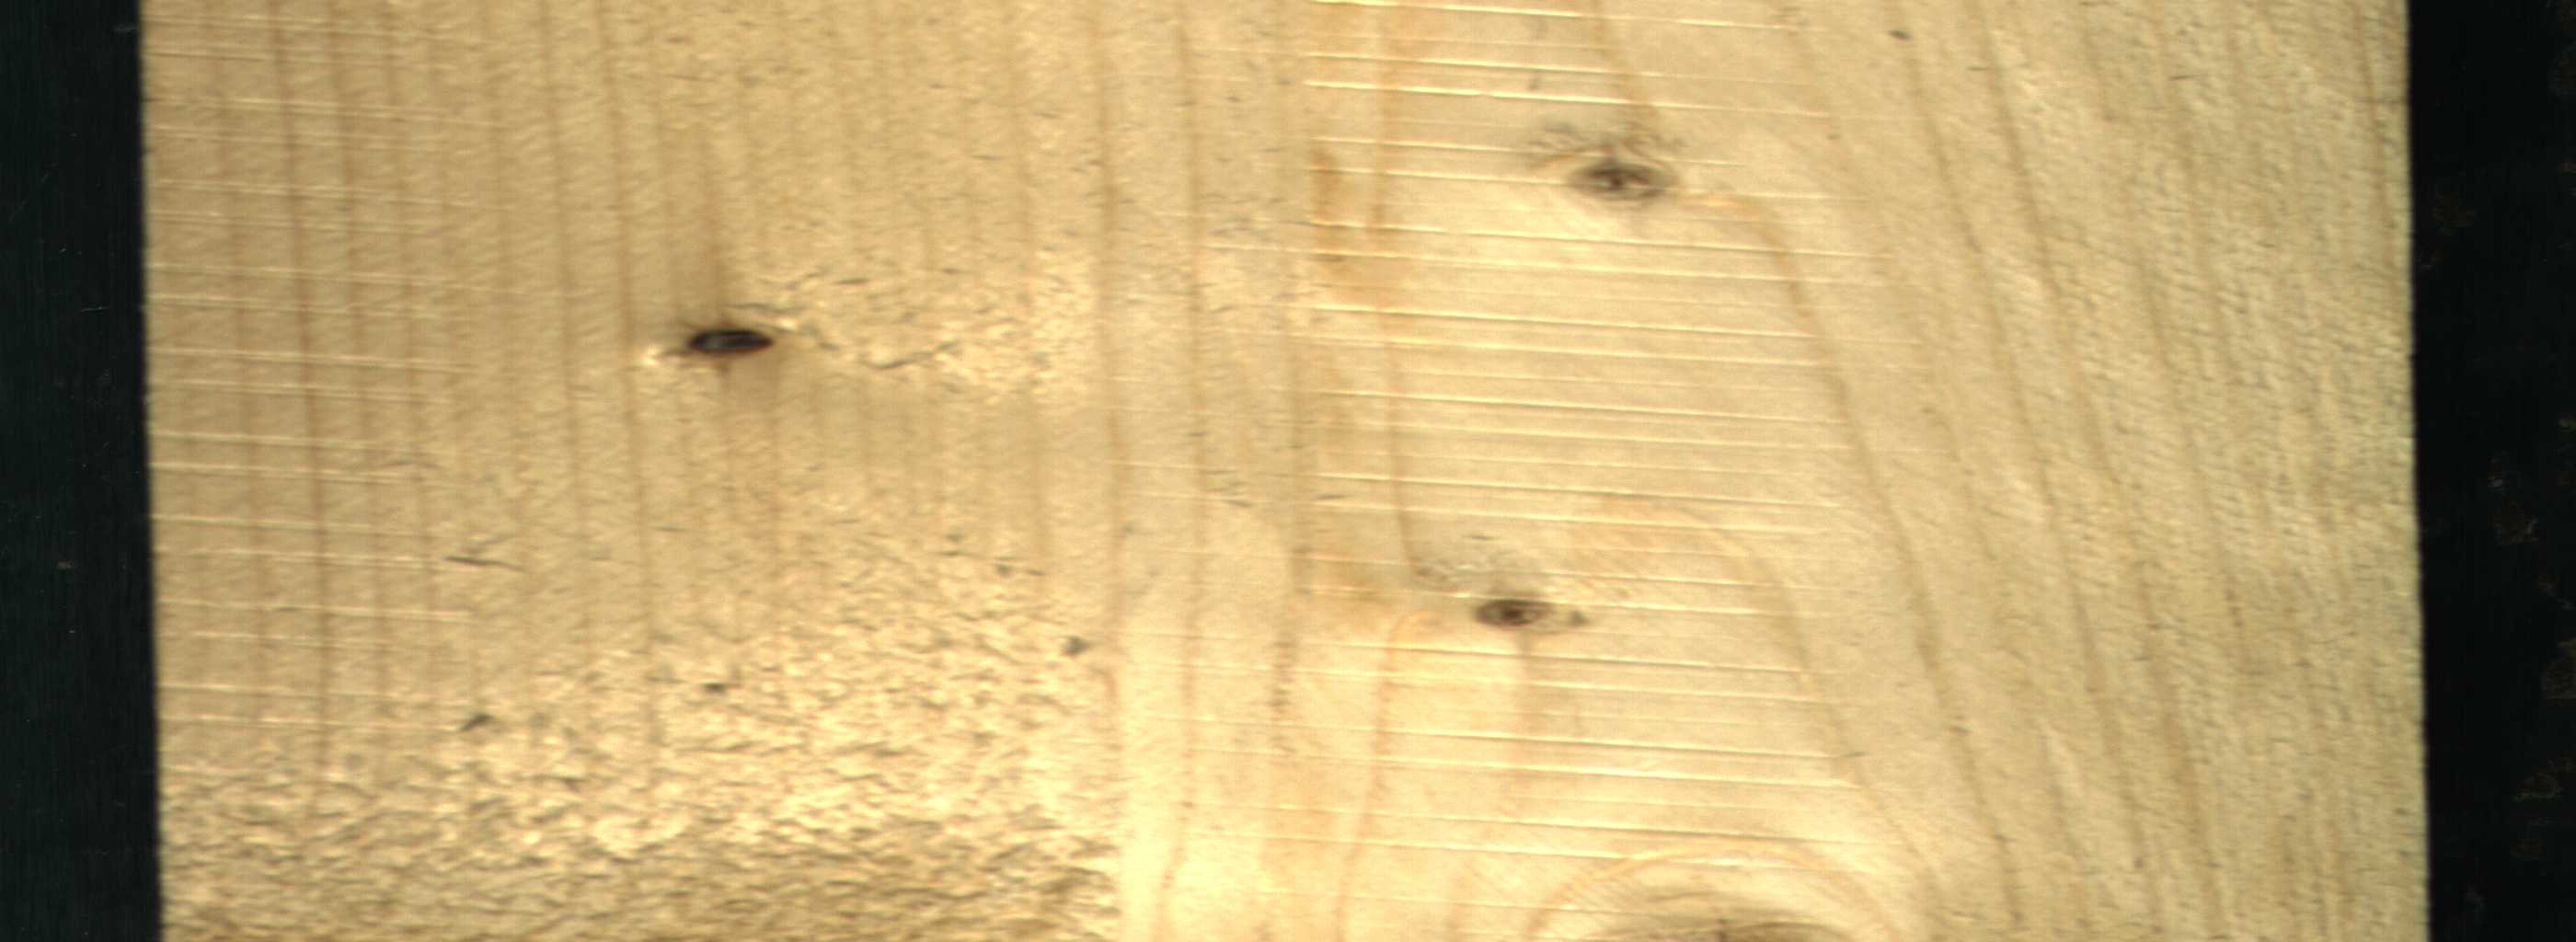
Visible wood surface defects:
Dead_Knot
Live_Knot
Live_Knot
Live_Knot